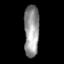
Tissue: skin
Cell type: Fibroblasts
Senescence score: 0.7823
Nuclear area (px): 764
Mean DAPI intensity: 148.644